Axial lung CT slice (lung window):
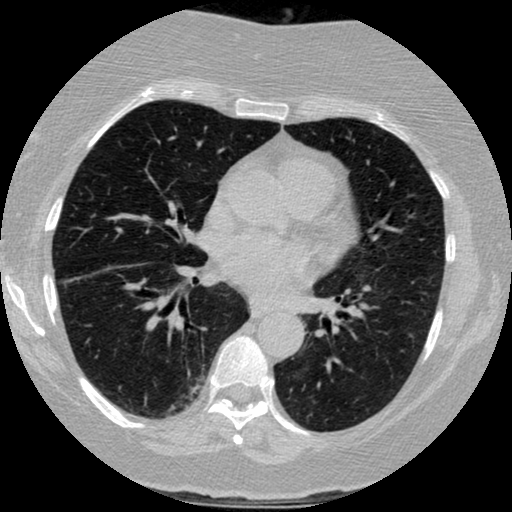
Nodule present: no